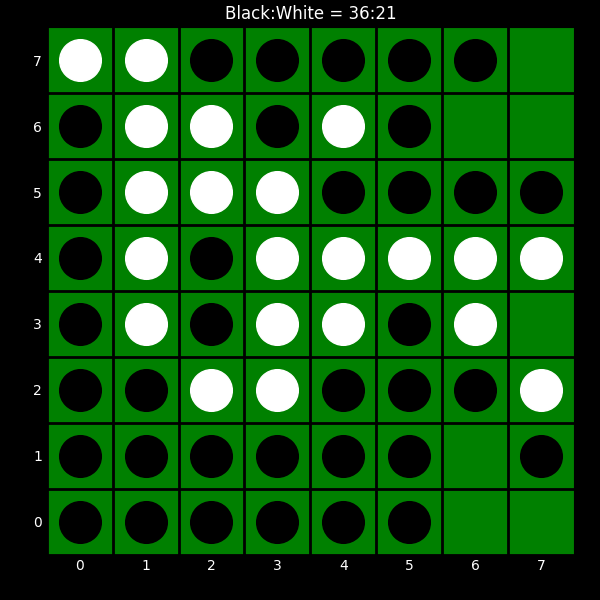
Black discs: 36
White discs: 21